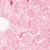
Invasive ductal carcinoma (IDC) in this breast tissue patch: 0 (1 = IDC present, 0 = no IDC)